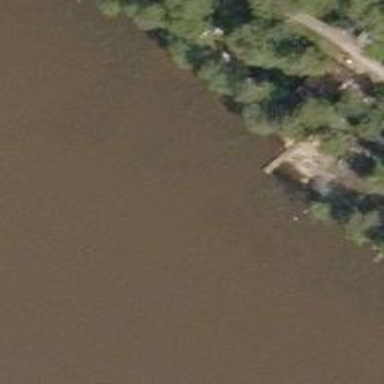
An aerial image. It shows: Man-made pier.